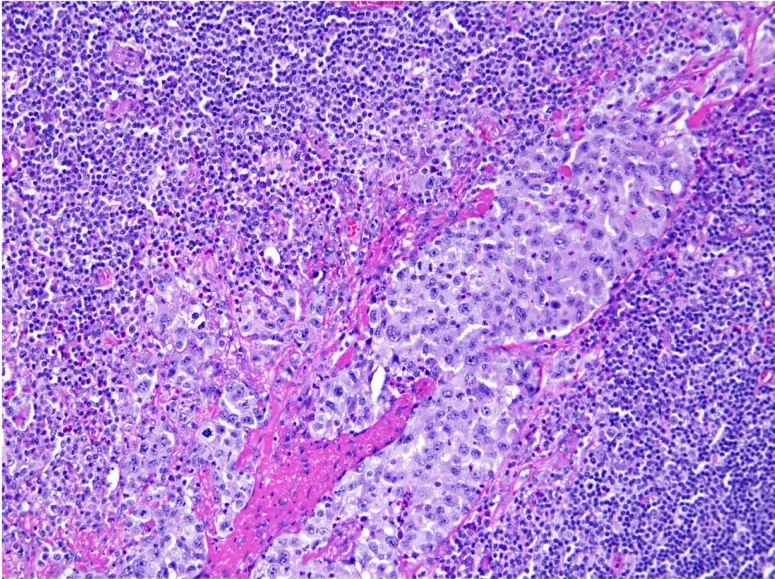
Axillary lymph node. Axillary lymph node of the same patient shows large atypical cells involving the sinusoidal and lymphatic space, consistent with anaplastic large cells involving the lymph node.
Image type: pathology (h&e)